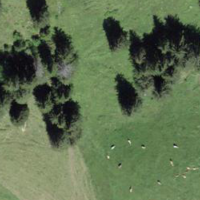
EUNIS habitat code: 24
Species observed at this site:
Euphorbia cyparissias